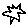
Label: star